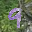
Label: 9